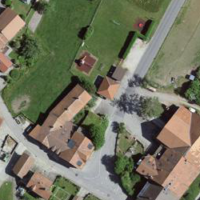
EUNIS habitat code: 54
Species observed at this site:
Ribes nigrum